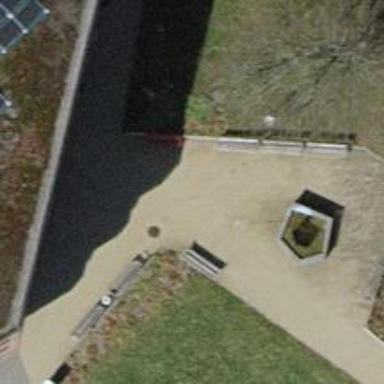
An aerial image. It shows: Brown bench in the vicinity.